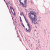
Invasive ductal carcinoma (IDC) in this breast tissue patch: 0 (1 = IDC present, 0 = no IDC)